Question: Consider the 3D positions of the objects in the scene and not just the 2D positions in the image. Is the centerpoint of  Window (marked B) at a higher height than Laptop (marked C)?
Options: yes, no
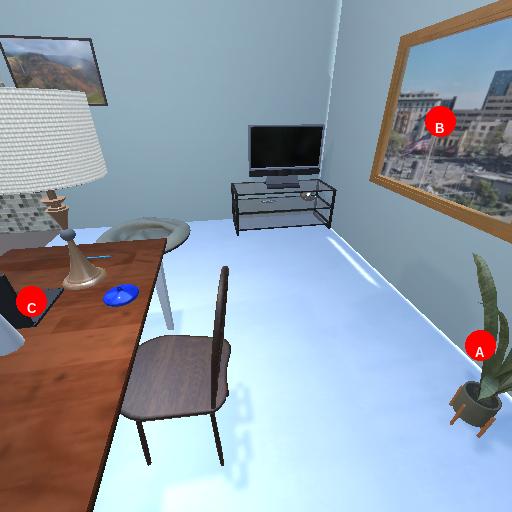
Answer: yes